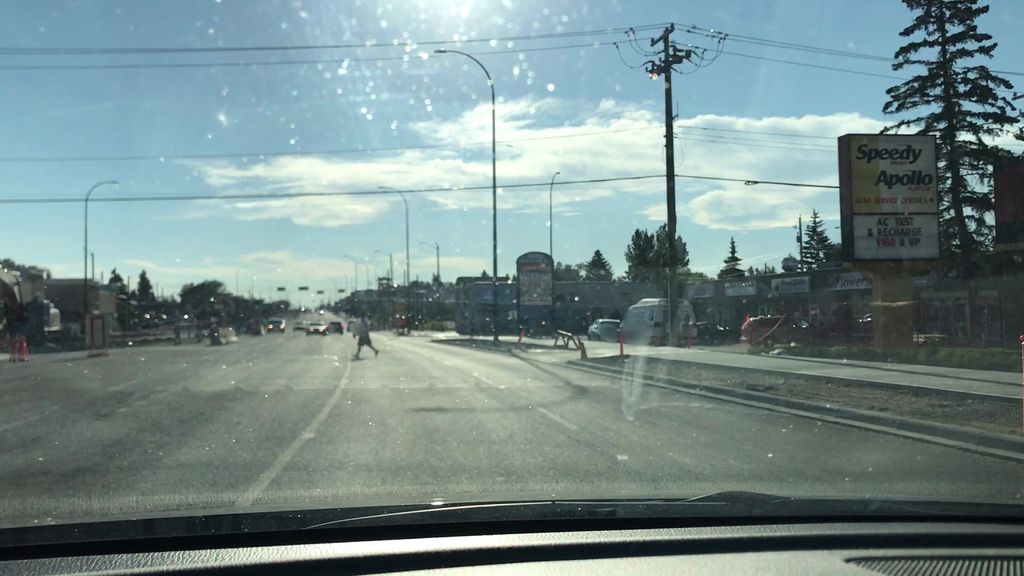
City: calgary